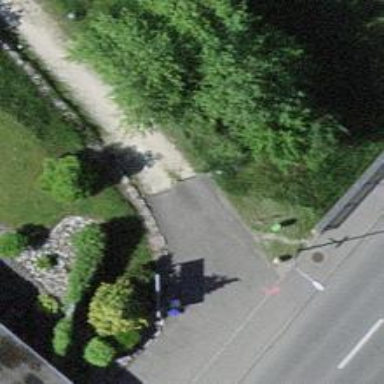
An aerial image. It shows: Bollard.